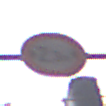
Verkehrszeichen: TatsaechlicheBreite2Komma3
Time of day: MorningAfternoon
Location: Outdoor (Urban)
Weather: Overcast
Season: NotSpecified
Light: Natural